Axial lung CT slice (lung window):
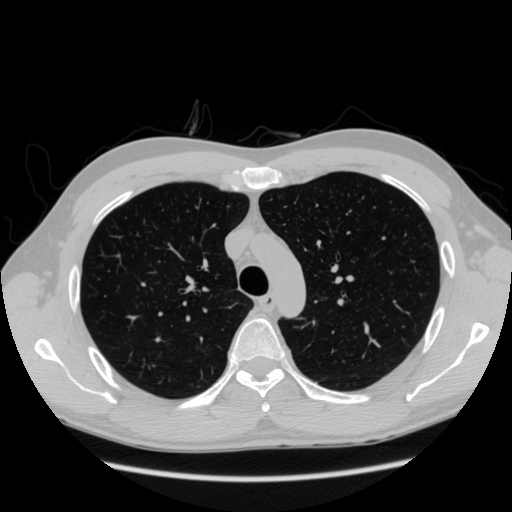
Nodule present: no